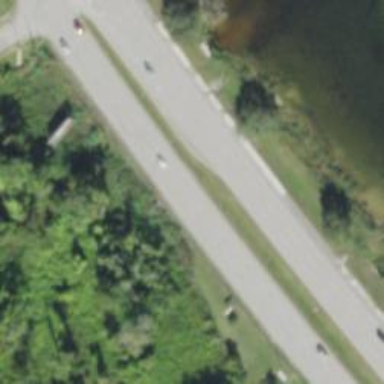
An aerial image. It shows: Asphalt road designated as trunk highway.